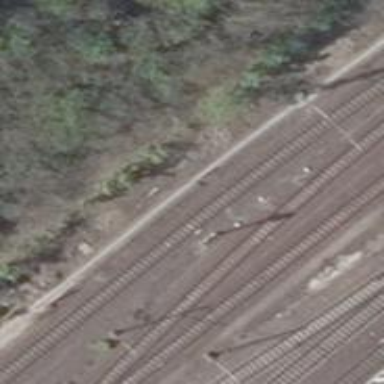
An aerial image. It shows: Railway signal.